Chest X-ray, PA view. Patient: 31 years old, sex M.
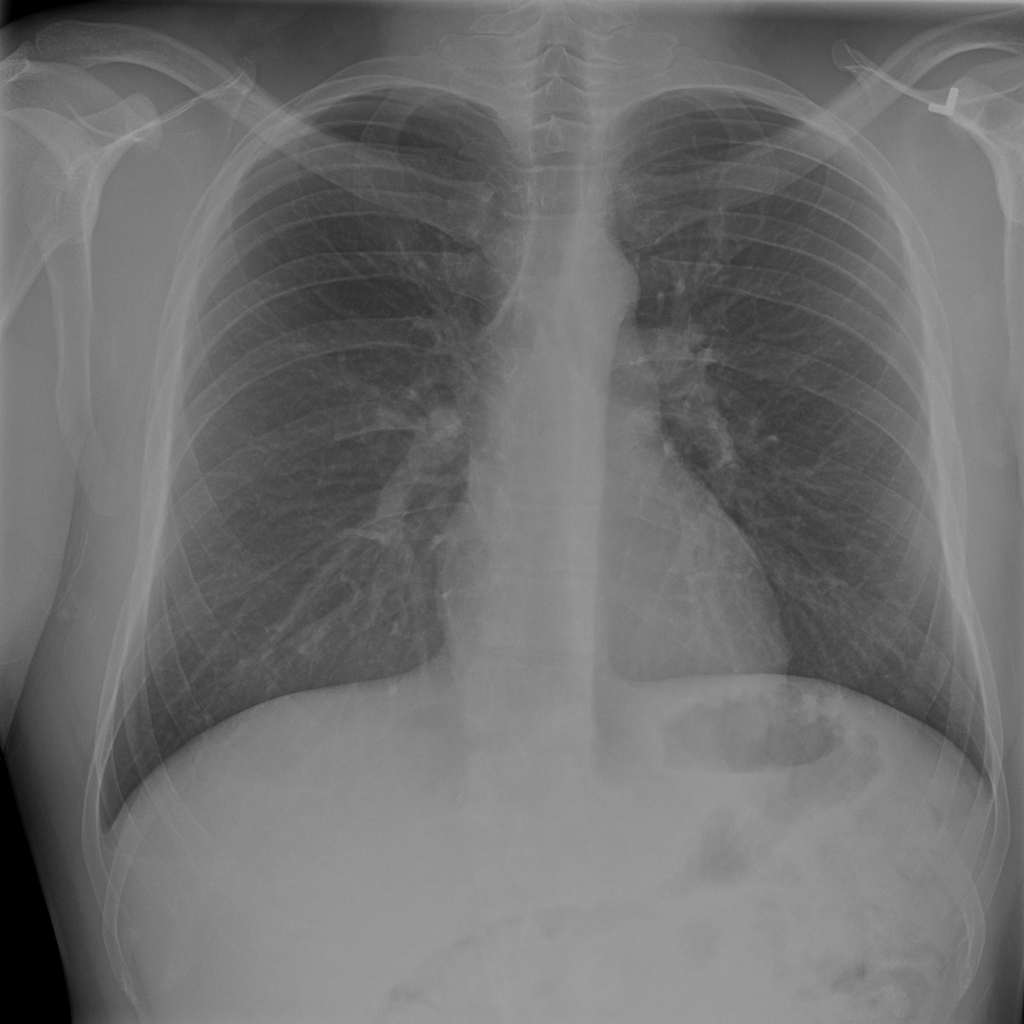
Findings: No Finding